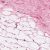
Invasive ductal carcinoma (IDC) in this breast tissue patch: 0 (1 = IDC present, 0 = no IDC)